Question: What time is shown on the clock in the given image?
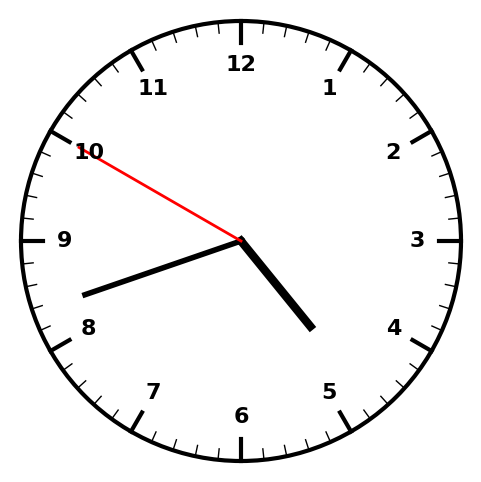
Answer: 04:41:50